Question: Excel formula to check if a cell contains "Y", if it does divide a cell by 2. If cell contains "N" then do a IFERROR VLOOKUP.
Having some trouble I can't wrap my mind around.

If a cell in the M column has a "Y" then cell J needs to be divided by 2. (A half day is half the price of a full day). The J cell does a vlookup to fetch a price. K is a total of days that L needs to be multiplied to gt a toal price.
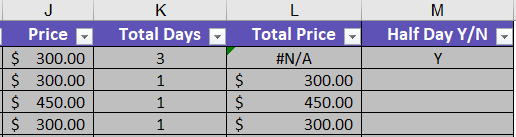
Answer: If cell J2 contains a Vlookup that results in the value 200, and you want to change the value in cell J2 then you need to address THAT formula.
So, change J2 to
'''
=if(M2="y",Vlookup(this,there,2,false)/2,Vlookup(this,there,2,false))
'''
This will do the Vlookup and divide the result by 2 if M2 has a "y".
If, however, you want to create a calculation in another cell, then you can just do a simple IF statement
'''
=if(M2="y",J2/2,J2)+whatever
'''
... where "+whatever" is whatever you want to do with the price or halved price. So if you want to multiply the number of days with the price (halved or not, depending on the "y"), then you need
'''
=if(M2="y",J2/2,J2)*K2
'''